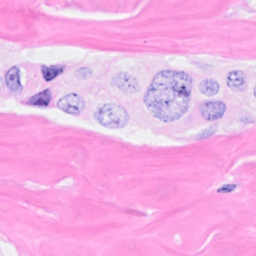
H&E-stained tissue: Breast